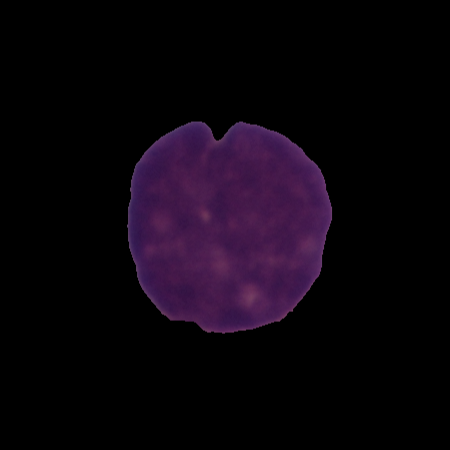
Label: cancer